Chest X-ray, AP view. Patient: 45 years old, sex M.
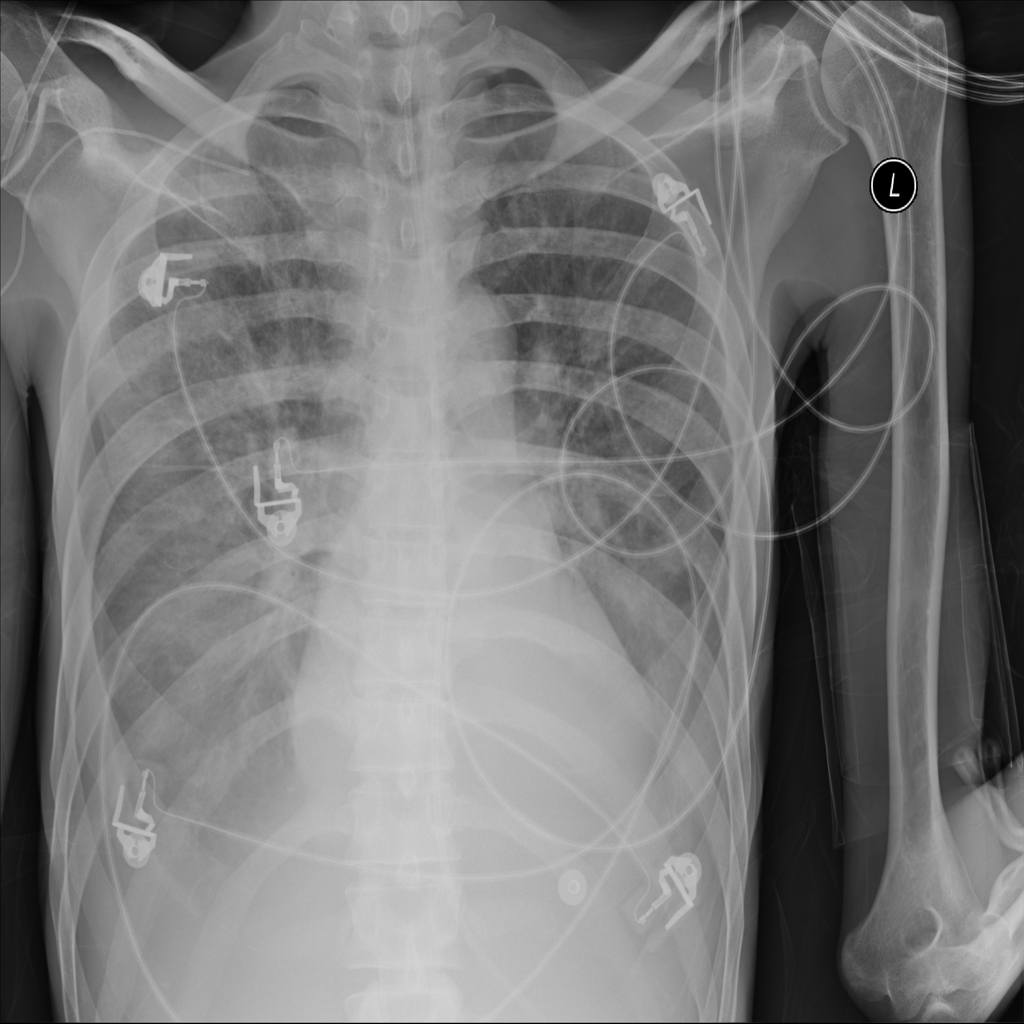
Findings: Effusion